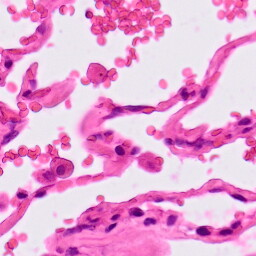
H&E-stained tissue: Lung